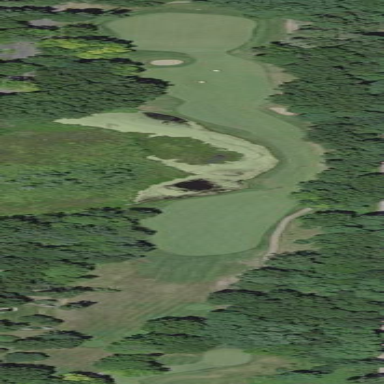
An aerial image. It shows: Rough area on grassy golf course.